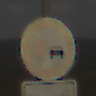
Verkehrszeichen: UeberholverbotKraftfahrzeuge
Zusatzzeichen unten: ZeitangabenMitBeschraenkungAufWochentage8
Umgebung: Outdoor, Nature
Tageszeit: Midday
Wetter: PartlyCloudy
Licht: Natural
Jahreszeit: NotSpecified
Kontrast: LowContrast